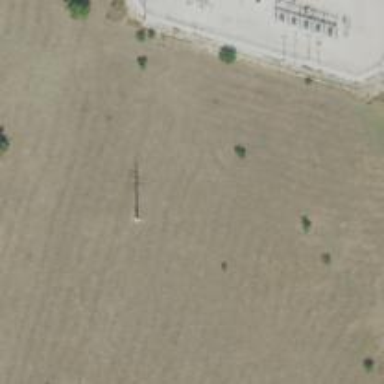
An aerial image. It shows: Power tower.